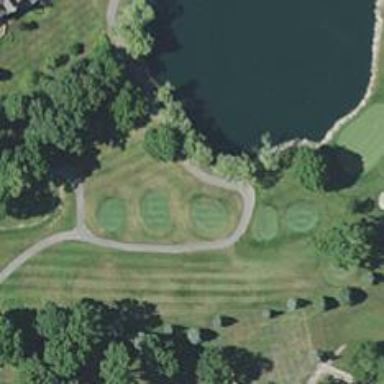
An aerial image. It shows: Path for both roads and golfers.